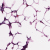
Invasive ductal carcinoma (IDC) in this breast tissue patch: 0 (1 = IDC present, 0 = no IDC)